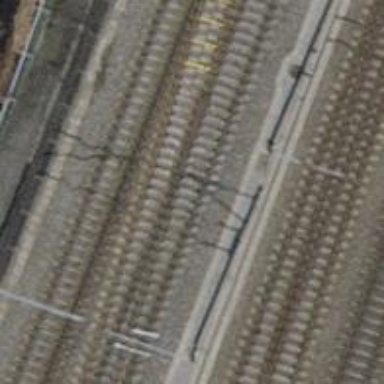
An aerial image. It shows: Single-track electrified railway siding with contact line for service.